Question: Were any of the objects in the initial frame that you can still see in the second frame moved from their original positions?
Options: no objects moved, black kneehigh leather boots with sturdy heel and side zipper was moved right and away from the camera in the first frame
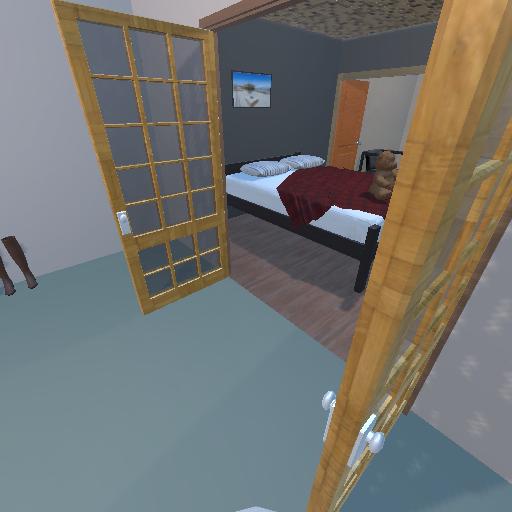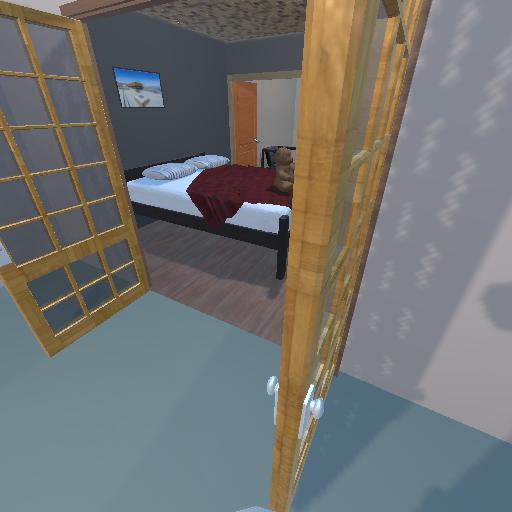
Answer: no objects moved